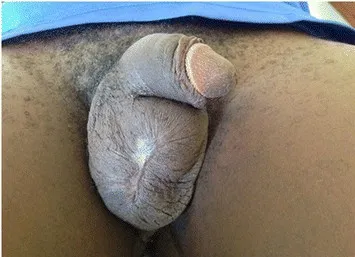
Shows a full healed wound after 5 months for case 1.
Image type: medical_photograph (skin_photograph)